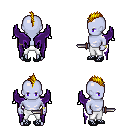
a pixel art fantasy rpg character, male body template, dark elf, purple skin, purple wings, white pants, blonde mohawk hairstyle, bracelets, ghillies, dagger, four views (front, back, left, right), 2x2 character sprite sheet, small pixel art, hard edges, no anti-aliasing